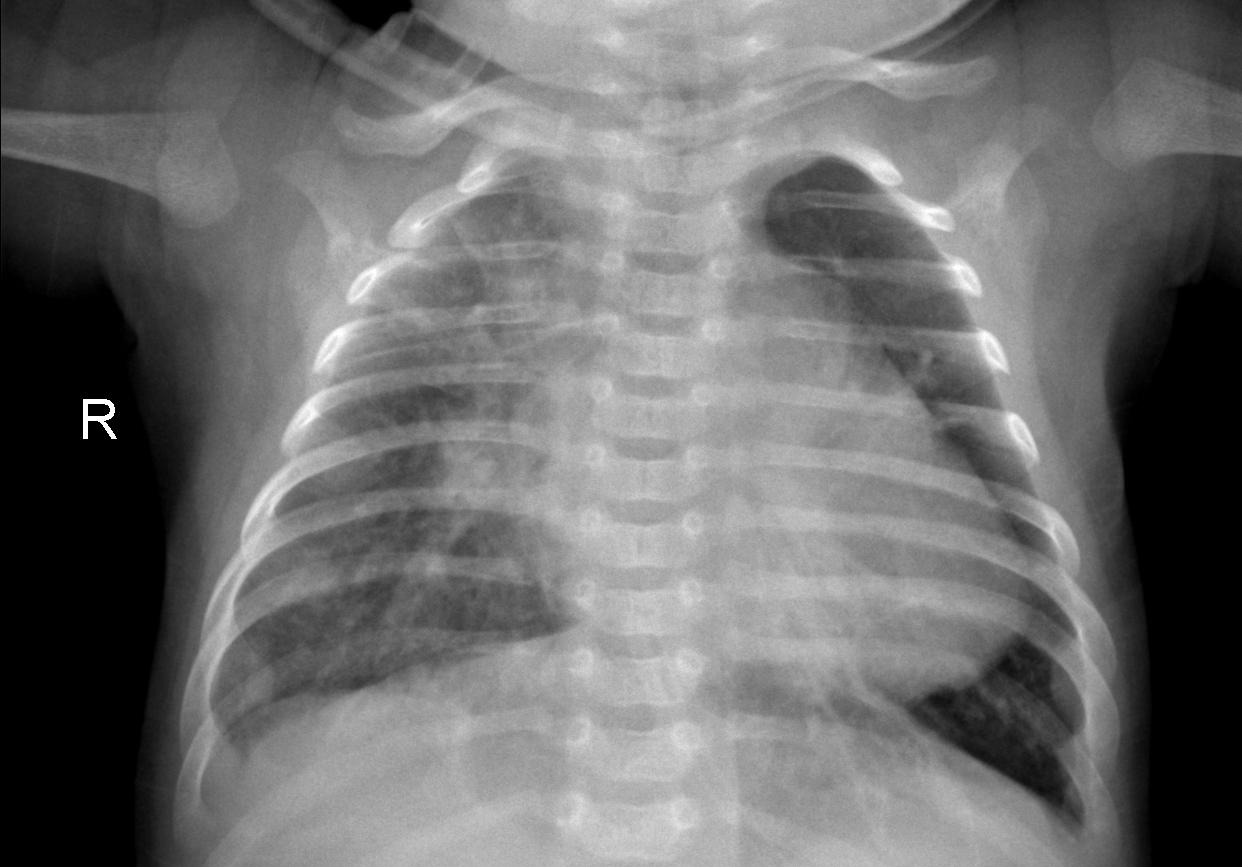
Diagnosis: PNEUMONIA